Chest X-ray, AP view. Patient: 9 years old, sex F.
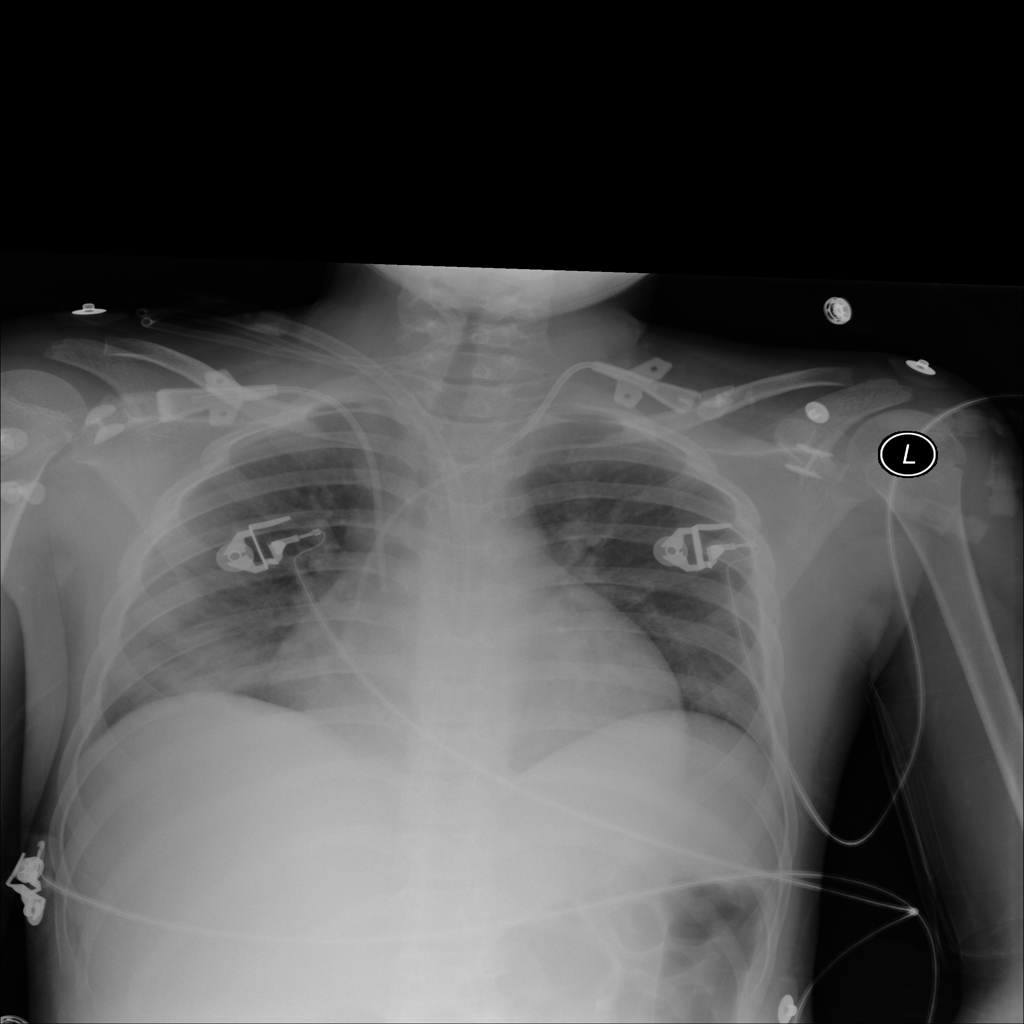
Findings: Infiltration